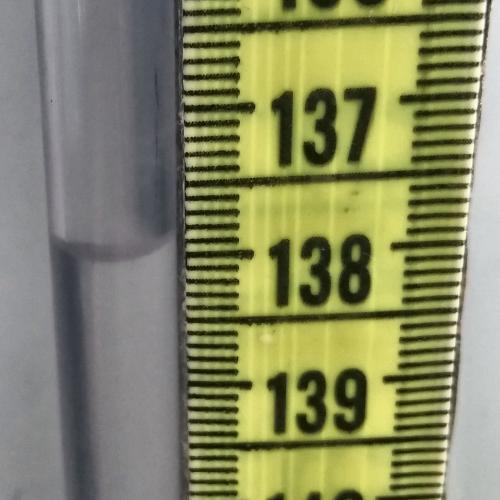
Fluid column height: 138.0 cm